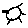
Label: sun